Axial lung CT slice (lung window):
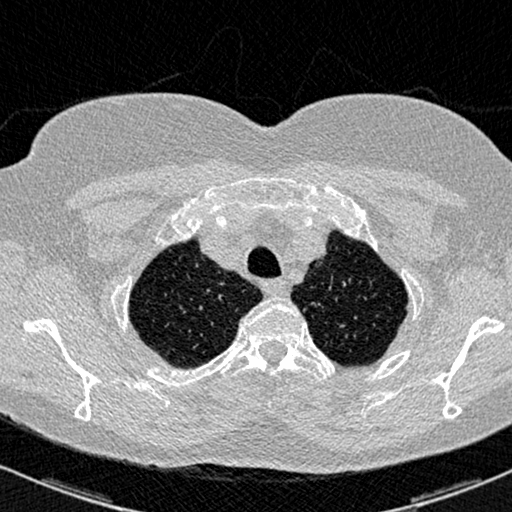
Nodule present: no